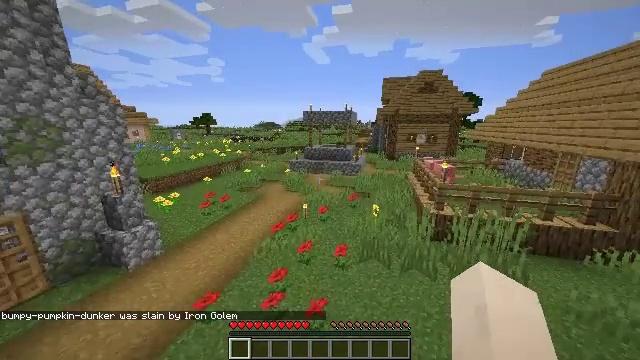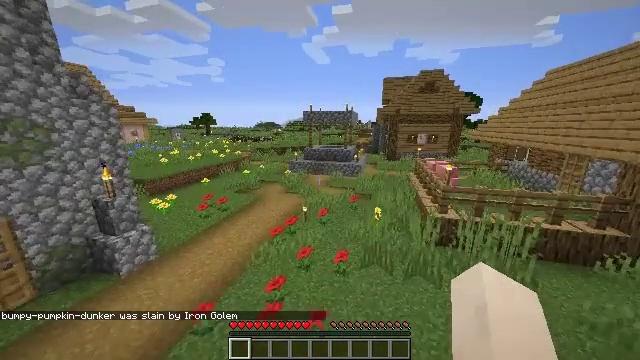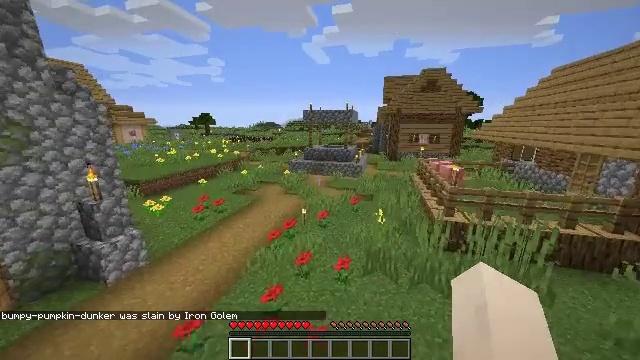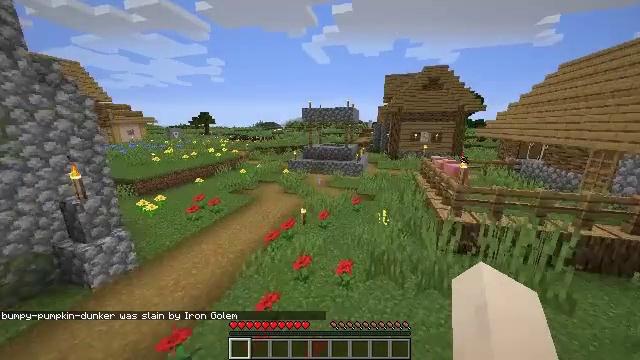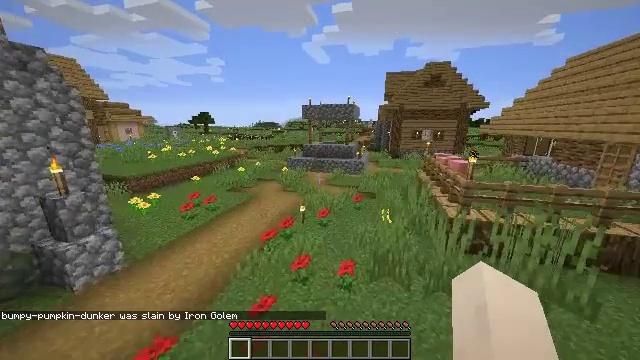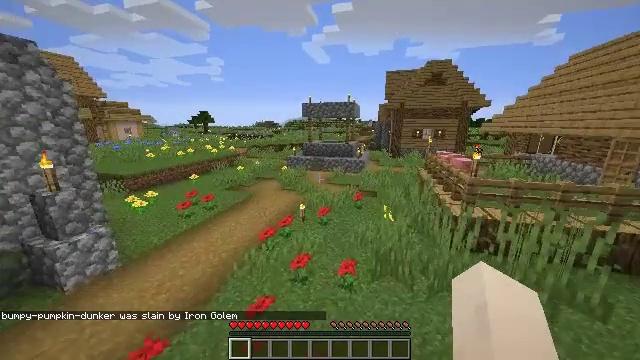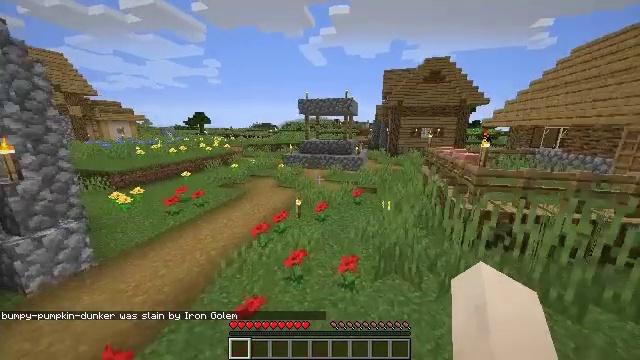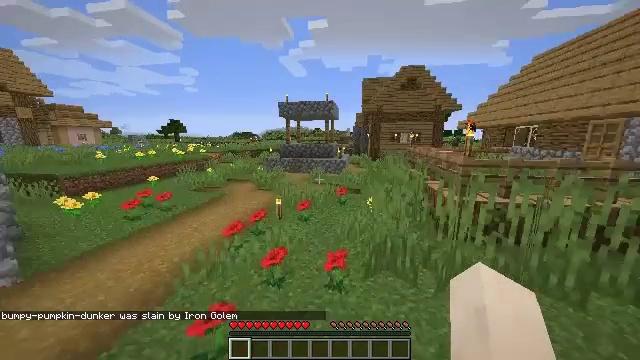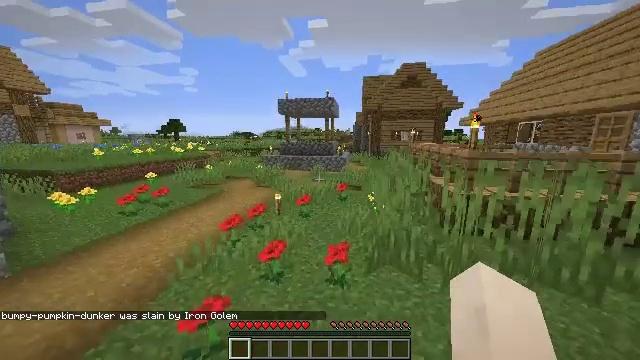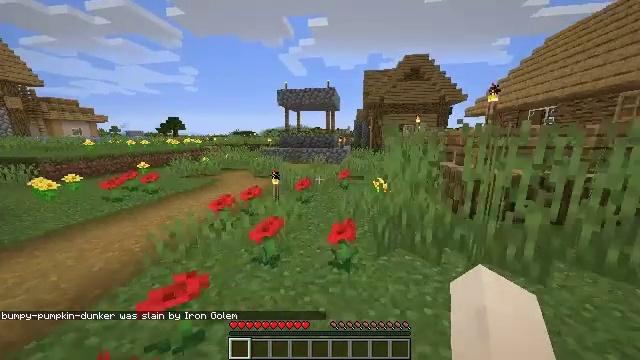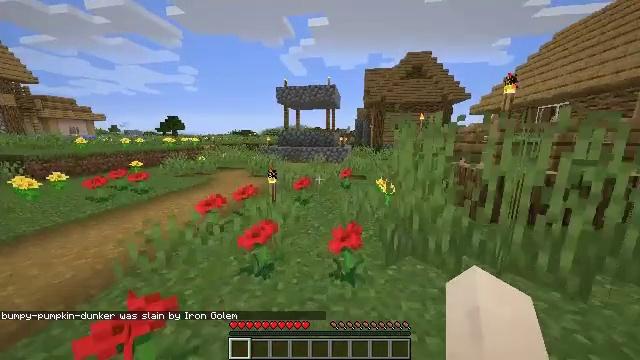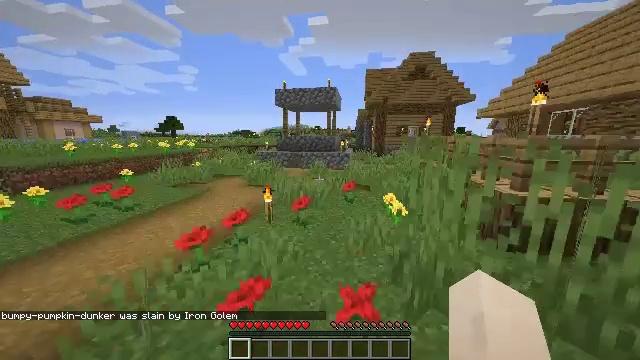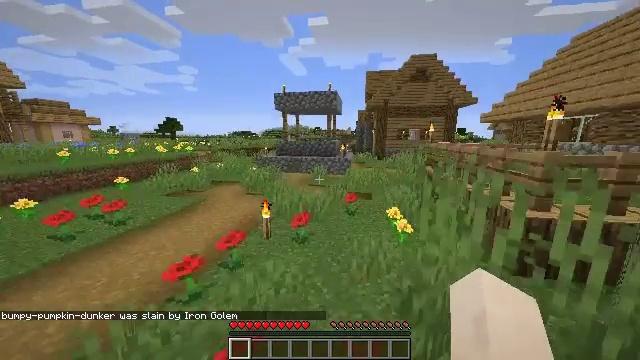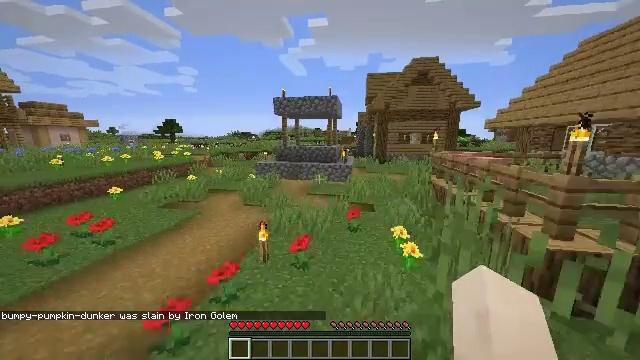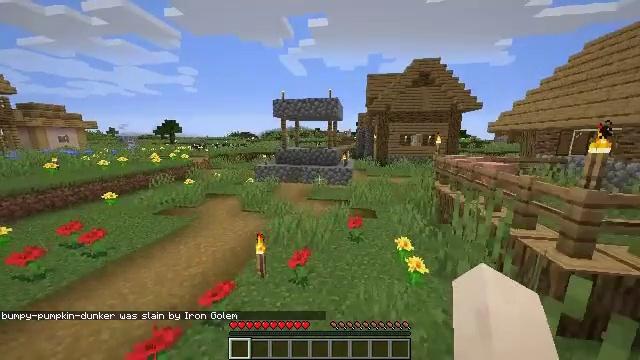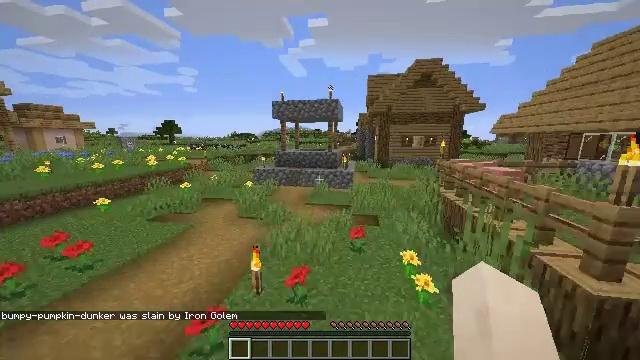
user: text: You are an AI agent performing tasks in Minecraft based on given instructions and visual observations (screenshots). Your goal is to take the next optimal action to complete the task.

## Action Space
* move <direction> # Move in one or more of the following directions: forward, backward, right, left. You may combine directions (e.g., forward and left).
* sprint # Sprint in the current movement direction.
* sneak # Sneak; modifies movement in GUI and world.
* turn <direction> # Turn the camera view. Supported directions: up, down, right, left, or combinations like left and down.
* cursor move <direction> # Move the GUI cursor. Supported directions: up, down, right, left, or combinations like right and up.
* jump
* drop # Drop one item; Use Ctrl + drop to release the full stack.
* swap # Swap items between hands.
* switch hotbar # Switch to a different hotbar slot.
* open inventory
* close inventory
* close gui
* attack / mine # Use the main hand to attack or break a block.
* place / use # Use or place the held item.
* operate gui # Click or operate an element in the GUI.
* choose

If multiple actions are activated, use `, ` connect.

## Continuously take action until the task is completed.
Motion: motion action
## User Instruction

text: Remove the red wool from its place.
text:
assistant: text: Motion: move forward
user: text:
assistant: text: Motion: move forward
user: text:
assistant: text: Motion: move forward
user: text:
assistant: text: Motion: move forward
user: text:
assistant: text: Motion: move forward
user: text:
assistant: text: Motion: move forward
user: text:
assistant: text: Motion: move forward, turn right and up
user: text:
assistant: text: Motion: move forward
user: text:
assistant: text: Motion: move forward
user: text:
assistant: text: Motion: move forward
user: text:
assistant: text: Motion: move forward, jump
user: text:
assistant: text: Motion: move forward, jump
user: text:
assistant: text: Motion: move forward, jump
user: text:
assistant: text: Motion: move forward, jump
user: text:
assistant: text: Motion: move forward, jump
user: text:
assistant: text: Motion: move forward
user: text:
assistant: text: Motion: move forward
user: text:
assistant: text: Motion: move forward
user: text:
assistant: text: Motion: move forward
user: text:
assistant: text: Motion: move forward, turn right
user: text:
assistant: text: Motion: move forward, turn right
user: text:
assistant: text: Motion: move forward
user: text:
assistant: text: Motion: move forward, turn right
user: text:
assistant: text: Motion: move forward, jump
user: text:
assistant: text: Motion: move forward, turn right and up, jump
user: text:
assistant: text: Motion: move forward, turn right and up, jump
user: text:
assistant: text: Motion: move forward, turn right, jump
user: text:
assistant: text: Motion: move forward
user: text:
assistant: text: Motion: move forward
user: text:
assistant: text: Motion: move forward